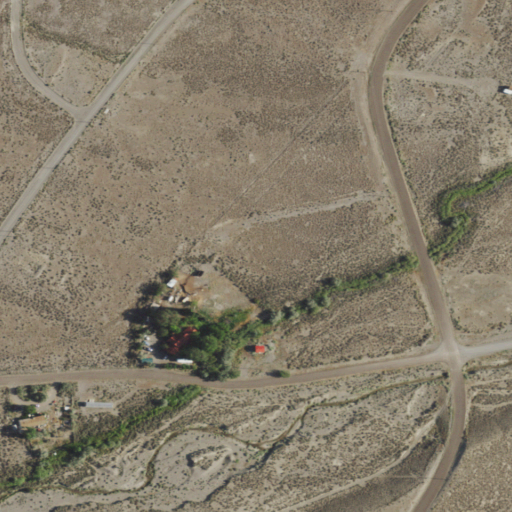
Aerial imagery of valley in Nevada named Blakeley Canyon containing shrub, medium intensity development, high intensity development, low intensity development, evergreen forest, and open development